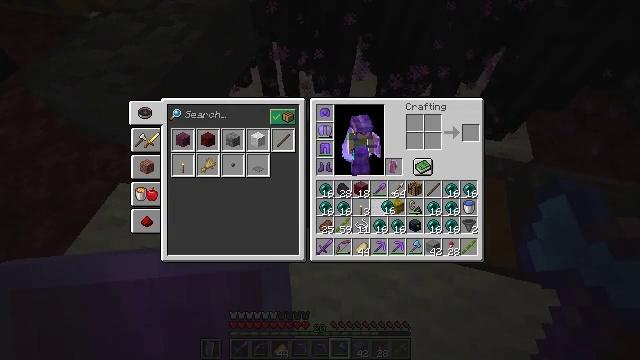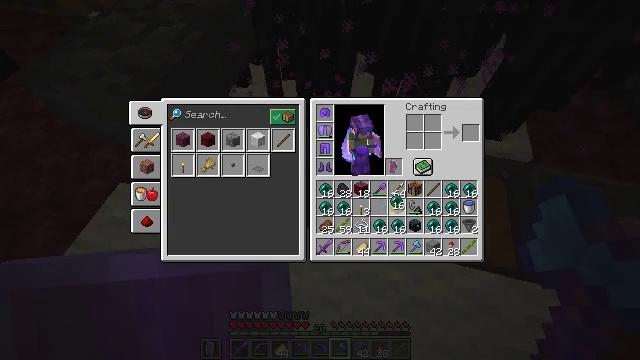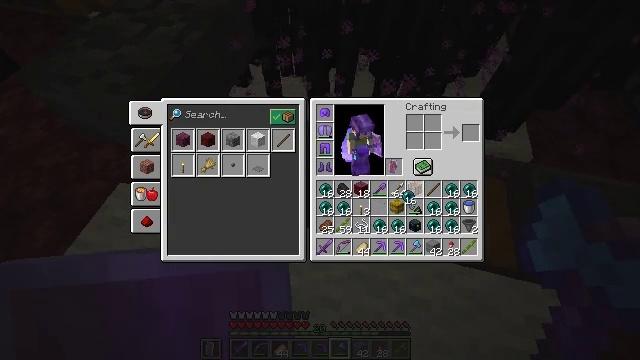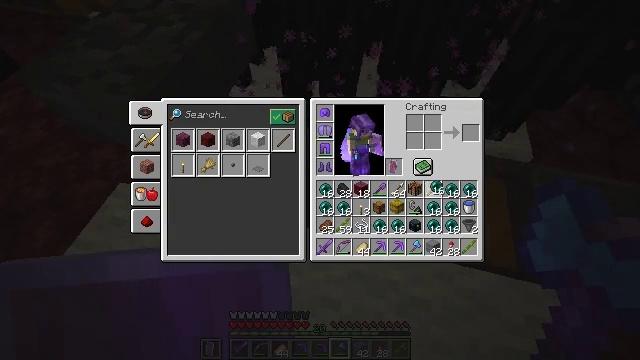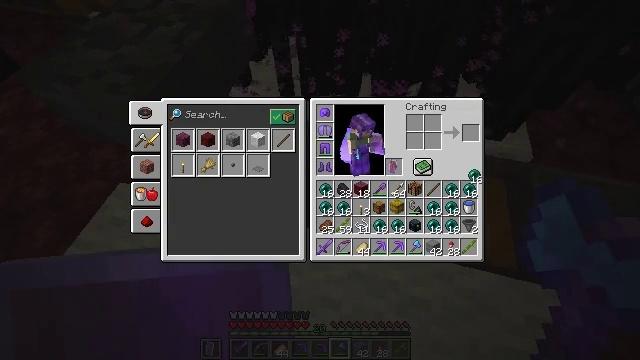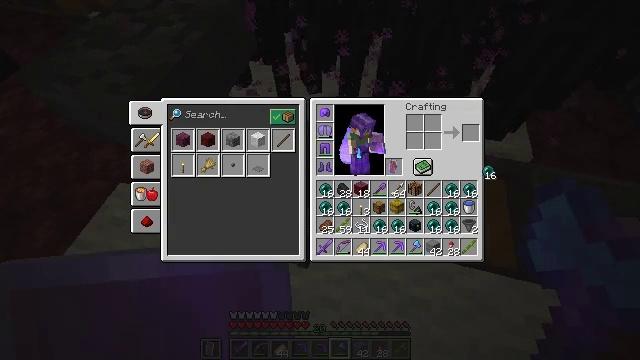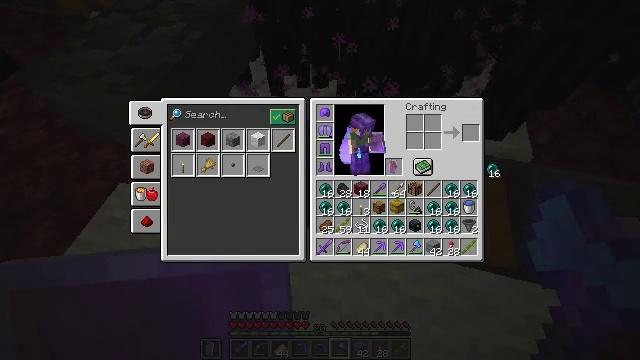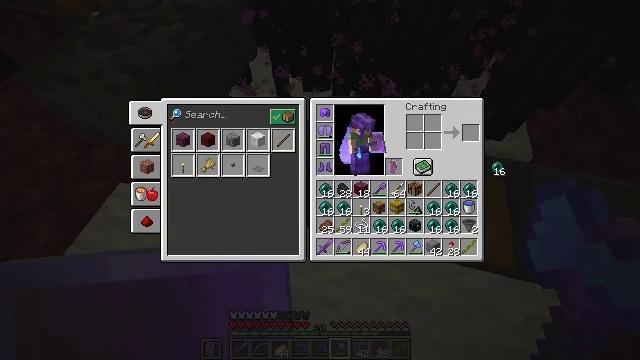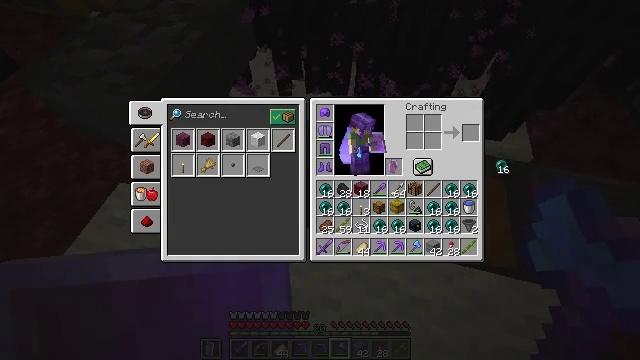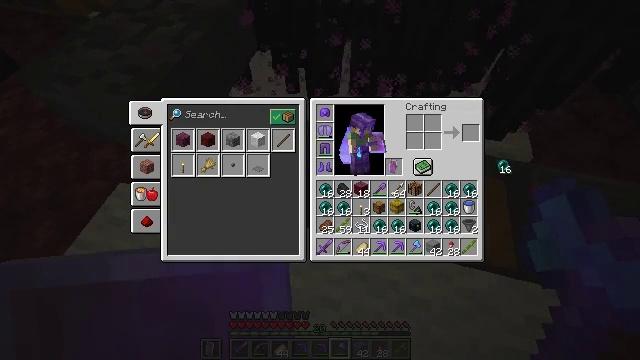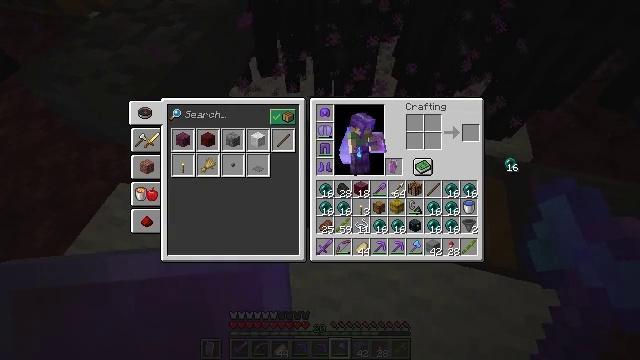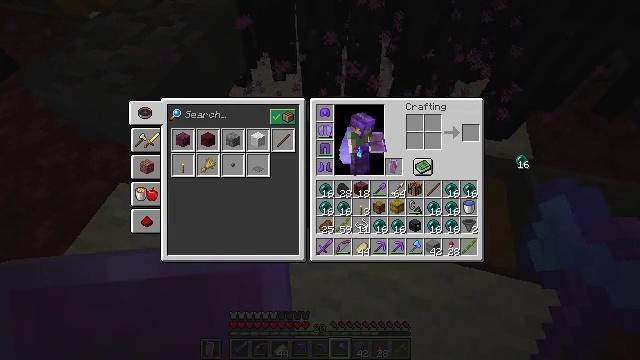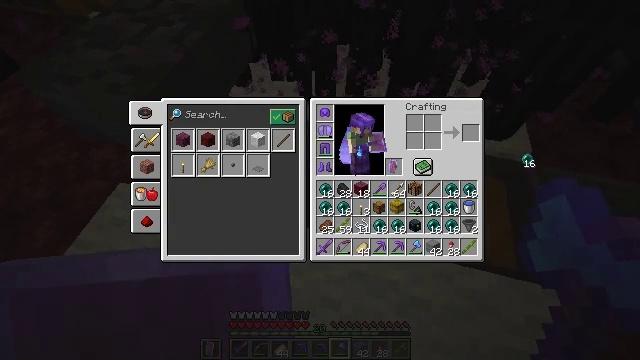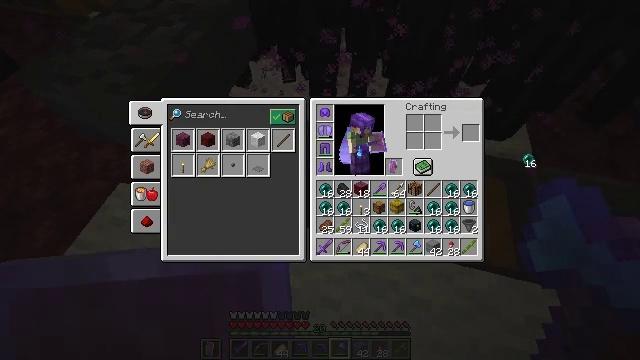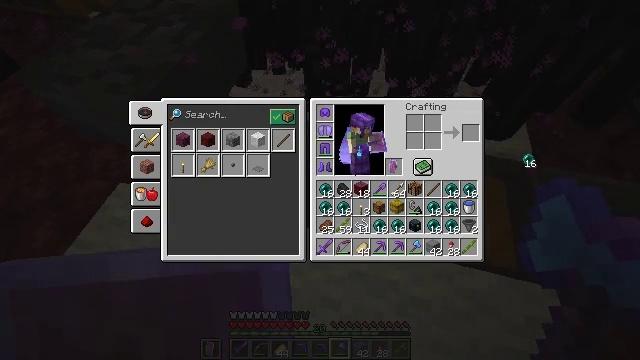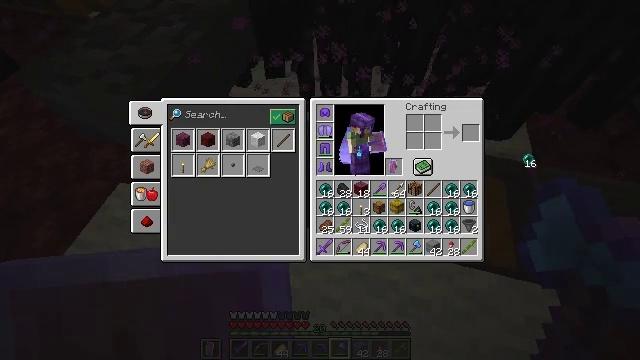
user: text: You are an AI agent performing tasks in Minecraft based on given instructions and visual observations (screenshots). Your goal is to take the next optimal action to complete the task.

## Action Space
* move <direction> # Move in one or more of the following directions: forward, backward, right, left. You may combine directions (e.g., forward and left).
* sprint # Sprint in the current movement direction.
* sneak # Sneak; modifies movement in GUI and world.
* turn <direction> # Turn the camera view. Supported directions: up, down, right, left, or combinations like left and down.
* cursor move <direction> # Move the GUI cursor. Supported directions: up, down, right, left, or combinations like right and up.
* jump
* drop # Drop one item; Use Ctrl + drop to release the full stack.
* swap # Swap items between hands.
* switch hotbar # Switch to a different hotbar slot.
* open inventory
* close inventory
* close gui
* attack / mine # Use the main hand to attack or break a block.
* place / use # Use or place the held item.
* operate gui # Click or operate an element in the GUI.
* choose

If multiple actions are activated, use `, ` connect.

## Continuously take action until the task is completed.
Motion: motion action
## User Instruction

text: Remove an ender pearl from the inventory.
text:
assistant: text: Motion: turn right
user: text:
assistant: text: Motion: turn right
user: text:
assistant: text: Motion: turn right and up
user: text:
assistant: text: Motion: turn right and up
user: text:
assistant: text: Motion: turn right
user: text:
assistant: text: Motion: no_op
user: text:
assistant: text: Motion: no_op
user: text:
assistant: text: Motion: no_op
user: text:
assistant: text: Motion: no_op
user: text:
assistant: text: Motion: turn right
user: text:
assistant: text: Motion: turn right
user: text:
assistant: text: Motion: no_op
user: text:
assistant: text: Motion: no_op
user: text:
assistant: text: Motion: attack / mine
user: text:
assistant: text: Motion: attack / mine
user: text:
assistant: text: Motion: attack / mine
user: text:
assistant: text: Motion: no_op
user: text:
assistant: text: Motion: no_op
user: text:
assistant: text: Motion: no_op
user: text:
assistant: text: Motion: no_op
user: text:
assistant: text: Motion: no_op
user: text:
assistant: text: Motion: no_op